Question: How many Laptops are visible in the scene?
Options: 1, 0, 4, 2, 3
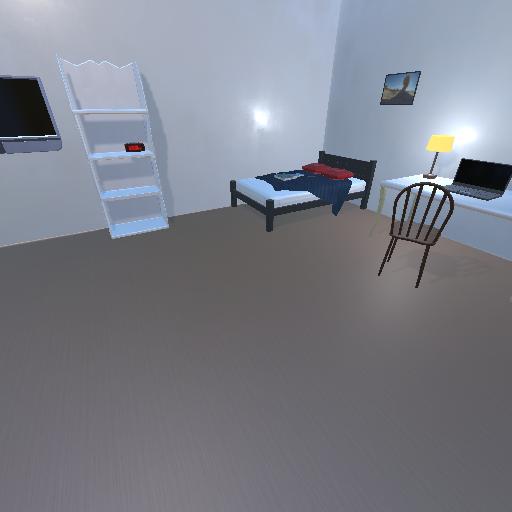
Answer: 1